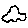
Label: car